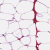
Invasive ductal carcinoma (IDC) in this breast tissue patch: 0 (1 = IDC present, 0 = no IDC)